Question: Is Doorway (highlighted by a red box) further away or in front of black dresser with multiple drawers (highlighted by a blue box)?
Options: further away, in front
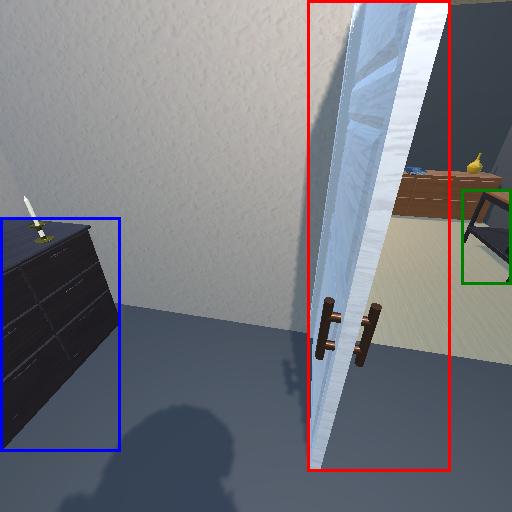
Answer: further away